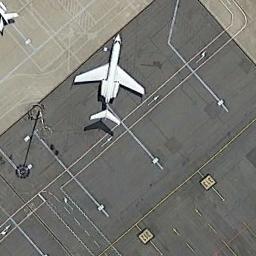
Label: airplane